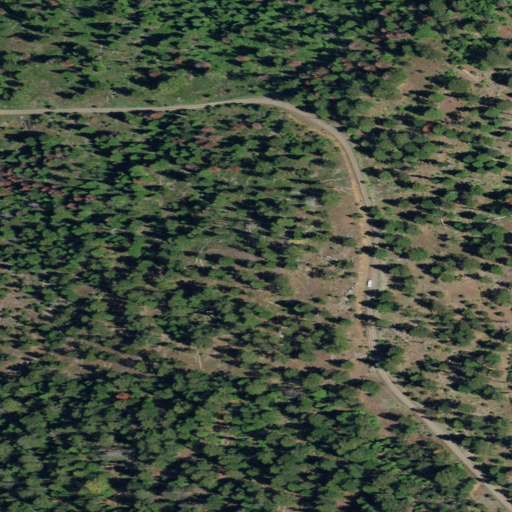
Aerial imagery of mountain in Oregon named Buck Point containing only evergreen forest